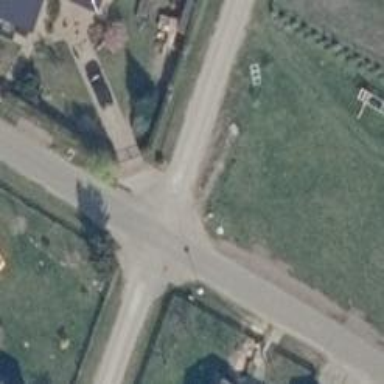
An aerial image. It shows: Residential road.